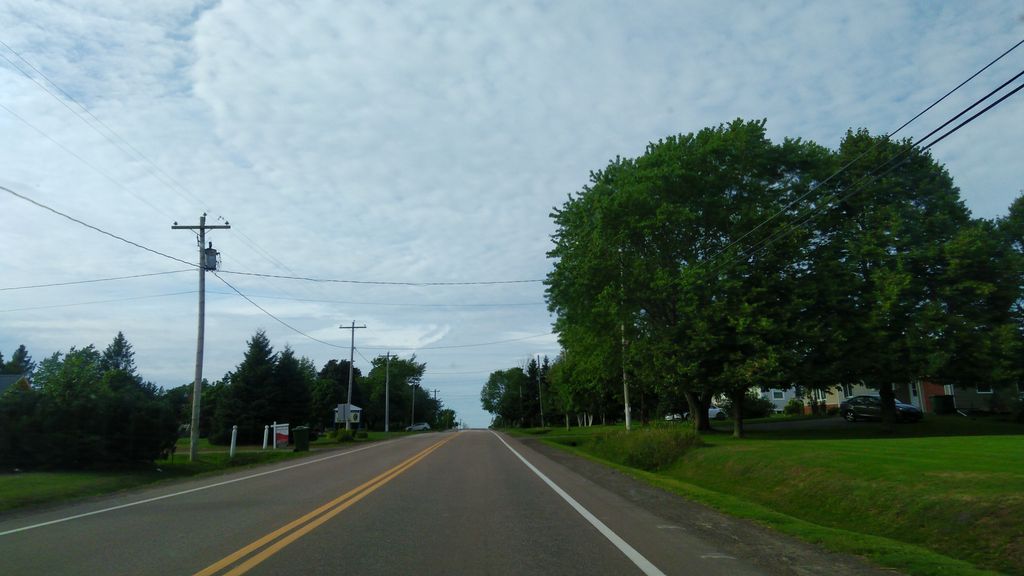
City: charlottetown